Question: In parallel computing is it possible to acheive efficiency greater than 100%?
E.g 125% efficiency
'''
+-------------+------+
| Processors | Time |
+-------------+------+
| 1 | 10s |
| 2 | 4s |
+-------------+------+
'''
I don't mean situtations when parallel environment is configured wrong or there is some bug in code.
Efficiency definition:
<URL>

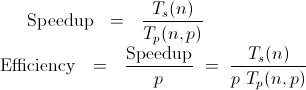
Answer: Yes, it is possible, it is called 'superlinear speedup' and it is caused usually by improving the cache usage. Though it is usually less than 125%.
See, for example, <URL>